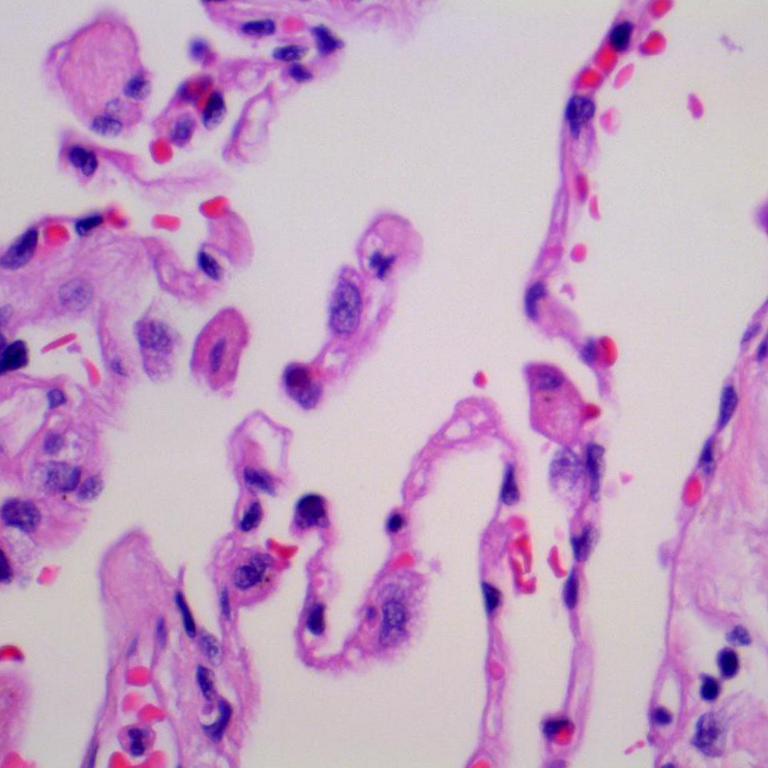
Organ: lung
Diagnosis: benign